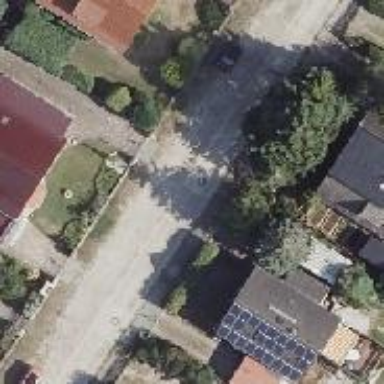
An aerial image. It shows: Residential road paved with concrete.